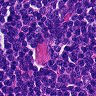
Metastatic tissue present: no